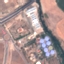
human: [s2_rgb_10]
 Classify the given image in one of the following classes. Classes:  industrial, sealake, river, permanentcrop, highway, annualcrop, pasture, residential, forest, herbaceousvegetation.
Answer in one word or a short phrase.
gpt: Industrial